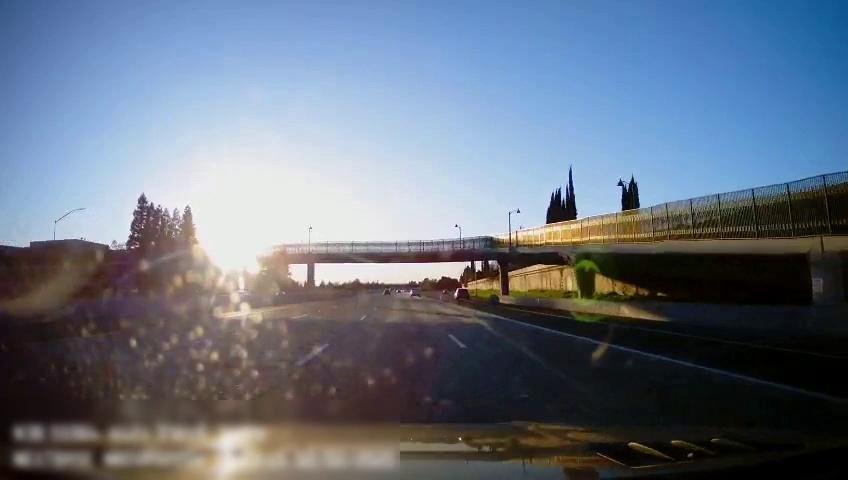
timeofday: Day
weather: Sunny
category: Drivable Space
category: Vehicles | SUV
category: Vehicles | Truck
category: Vehicles | SUV
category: Vehicles | Car
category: Lanes | Alternate Lane
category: Lanes | Alternate Lane
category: Lanes | Current Lane
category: Lanes | Current Lane
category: Lanes | Alternate Lane
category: Lanes | Alternate Lane